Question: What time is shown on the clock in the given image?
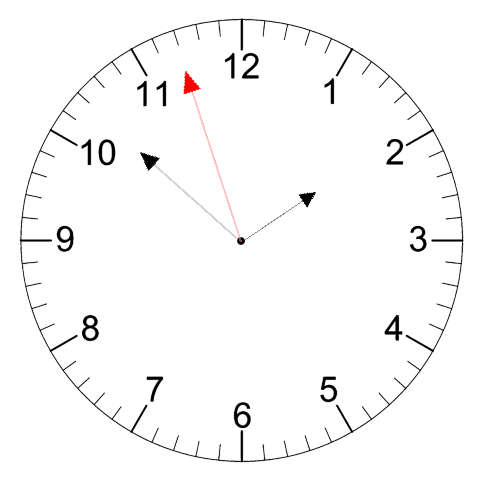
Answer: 01:51:57